Question: Some of my images return these headers

Can anyone tell me when this image cache is going to expire and why?
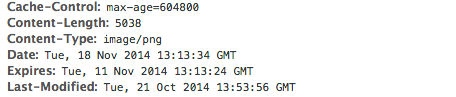
Answer: The 'Cache-Control' value is the one that will be used - the image will expire from the cache after 604800 seconds. See <URL> for more detail.
See also <URL>:
'''
When both Cache-Control and Expires are present, Cache-Control takes precedence
'''